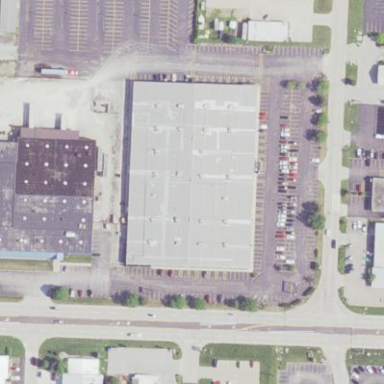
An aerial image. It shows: Commercial building.